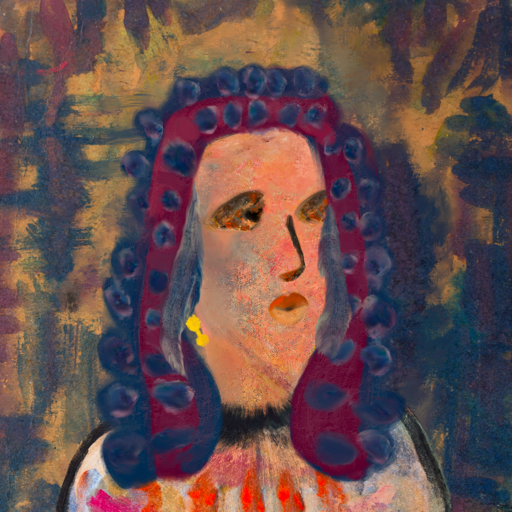
Background: InTheSun, Head And Neck Side: Irani, Face Side: Gypsy_Queen, Bust: Childish, Hair Side: Hill_Girl, Head Accessory: Blank, Second Necklace: Blank, Necklace: Blank, Baby: Blank